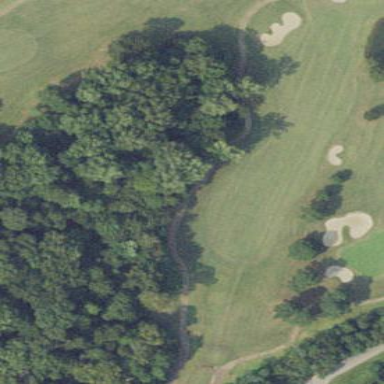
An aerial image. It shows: Area of rough grass used for golf.